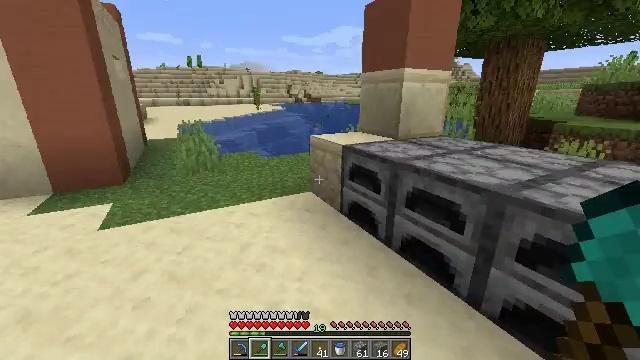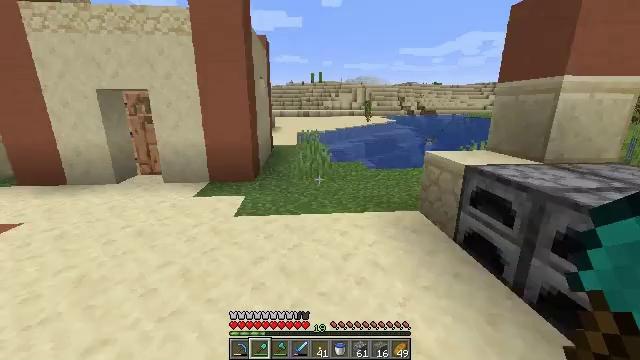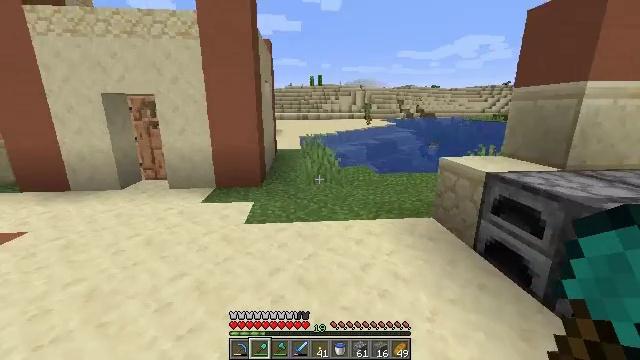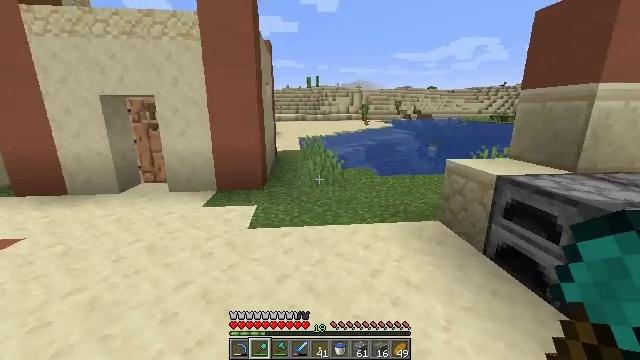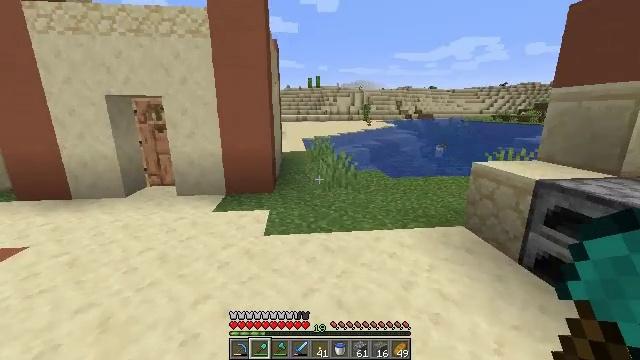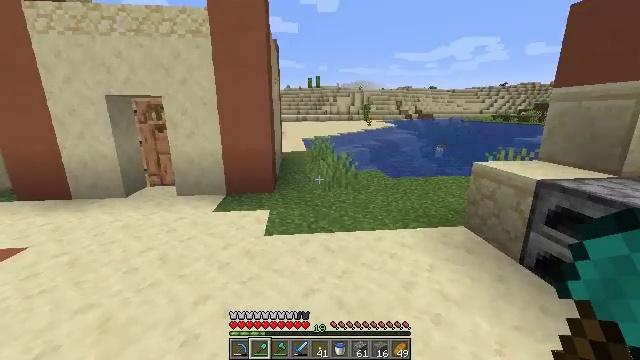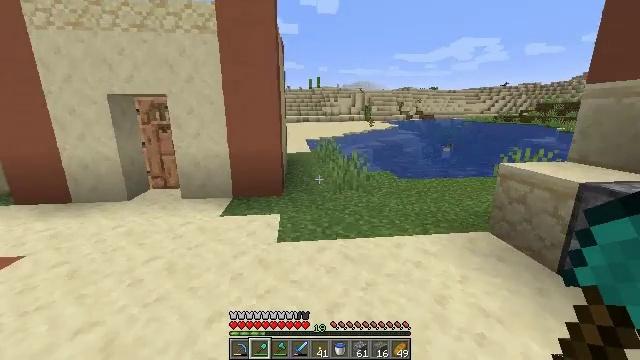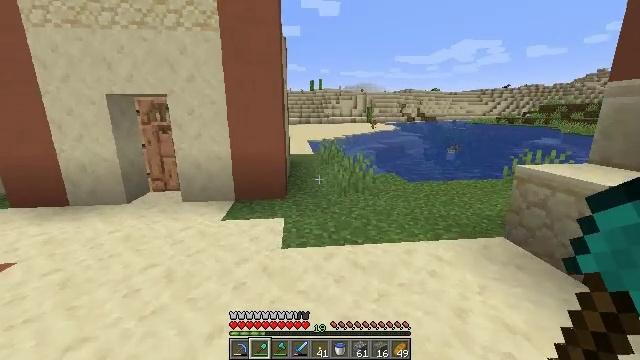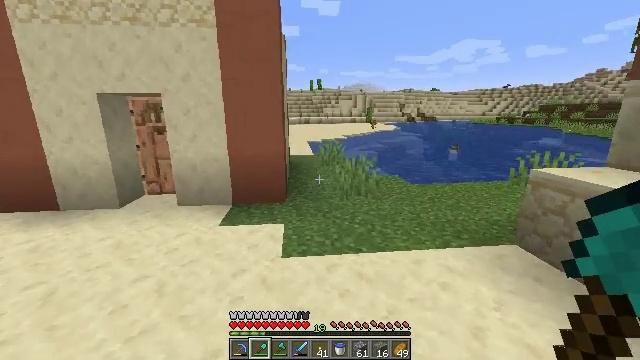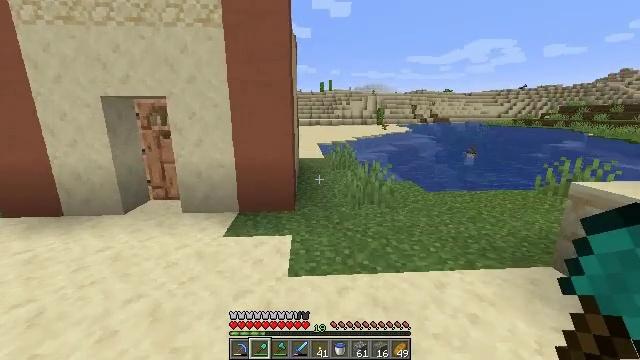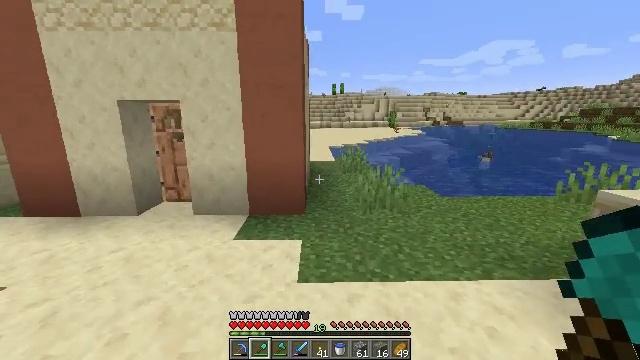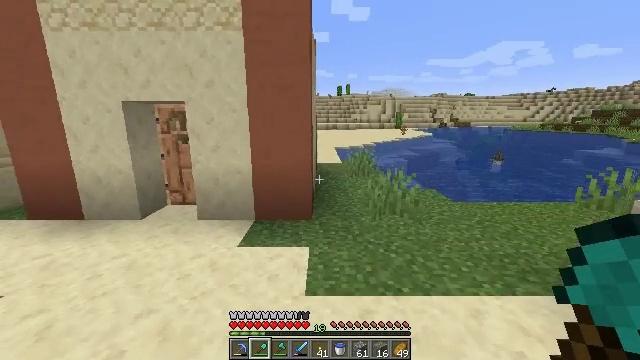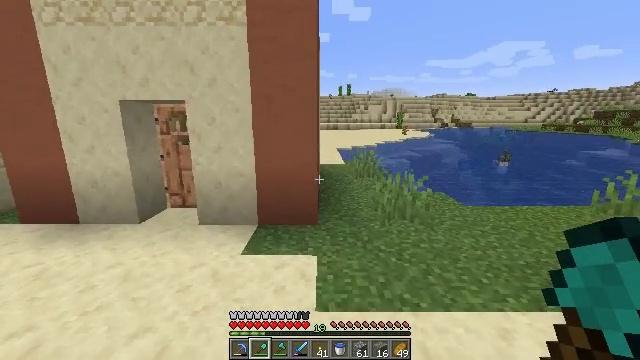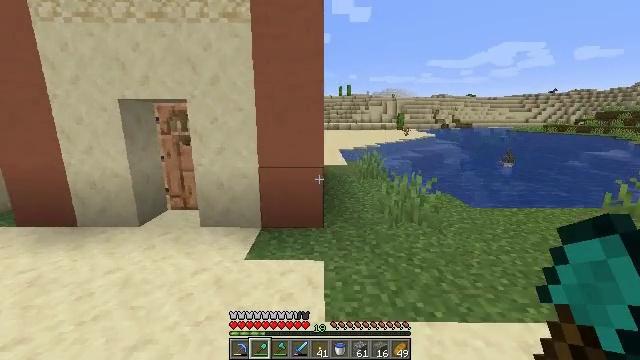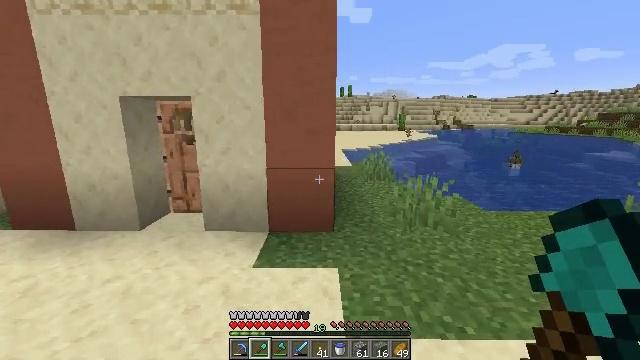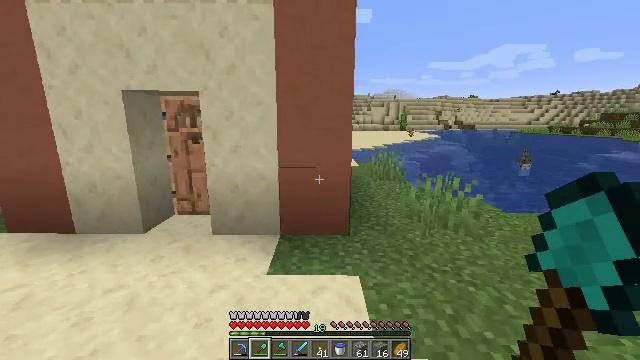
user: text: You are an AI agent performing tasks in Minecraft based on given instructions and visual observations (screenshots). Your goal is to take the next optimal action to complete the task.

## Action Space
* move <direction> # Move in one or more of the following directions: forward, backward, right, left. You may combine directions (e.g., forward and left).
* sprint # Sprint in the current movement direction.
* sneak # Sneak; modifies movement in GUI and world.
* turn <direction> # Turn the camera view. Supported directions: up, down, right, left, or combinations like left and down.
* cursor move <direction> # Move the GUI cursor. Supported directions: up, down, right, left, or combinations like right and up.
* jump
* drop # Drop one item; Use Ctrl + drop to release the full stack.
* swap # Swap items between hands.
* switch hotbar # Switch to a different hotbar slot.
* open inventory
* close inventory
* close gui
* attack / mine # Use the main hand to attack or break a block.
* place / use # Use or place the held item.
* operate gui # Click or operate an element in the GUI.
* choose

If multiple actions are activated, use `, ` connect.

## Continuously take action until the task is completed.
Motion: motion action
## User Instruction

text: Combine the necessary materials to craft an ender eye.
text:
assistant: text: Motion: move left, turn left and up
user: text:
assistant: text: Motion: move forward and move left
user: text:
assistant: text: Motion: move forward and move left
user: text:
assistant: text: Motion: move forward and move left
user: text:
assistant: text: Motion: move forward and move left
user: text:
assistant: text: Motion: move forward
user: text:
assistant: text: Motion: move forward
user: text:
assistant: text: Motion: move forward
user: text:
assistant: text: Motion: move forward, turn left
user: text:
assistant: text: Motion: move forward and move left, turn left
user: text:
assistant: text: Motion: move forward and move left, turn left
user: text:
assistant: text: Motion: move forward and move left
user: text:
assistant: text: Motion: move forward and move left
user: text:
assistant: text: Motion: move forward and move left
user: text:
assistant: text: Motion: move forward and move left
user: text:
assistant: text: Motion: move forward and move left
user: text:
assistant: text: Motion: move forward and move left
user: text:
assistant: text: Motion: move forward and move left
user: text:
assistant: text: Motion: move forward and move left, turn left
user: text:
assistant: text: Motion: move forward and move left, turn left
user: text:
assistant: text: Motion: move forward and move left, turn left
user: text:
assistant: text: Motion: move forward and move left, turn left
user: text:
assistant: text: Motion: move forward and move left, turn left
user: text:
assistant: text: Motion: move forward and move left
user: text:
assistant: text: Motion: move forward
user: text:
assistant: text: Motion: move forward
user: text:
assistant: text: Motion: move forward, use / place
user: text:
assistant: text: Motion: move forward, use / place
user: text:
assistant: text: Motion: move forward
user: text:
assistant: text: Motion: move forward